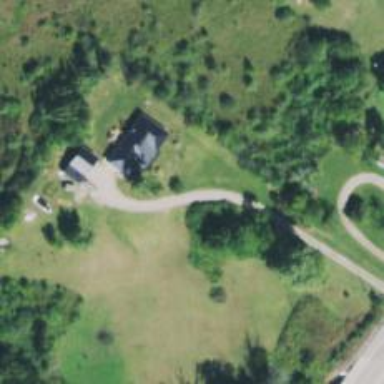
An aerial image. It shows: Driveway.